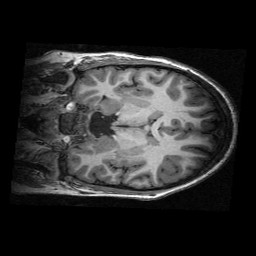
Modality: T1w
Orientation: coronal
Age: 11
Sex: male
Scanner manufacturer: siemens
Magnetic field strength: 3 T
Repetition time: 2.3 s
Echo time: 0.00336 s